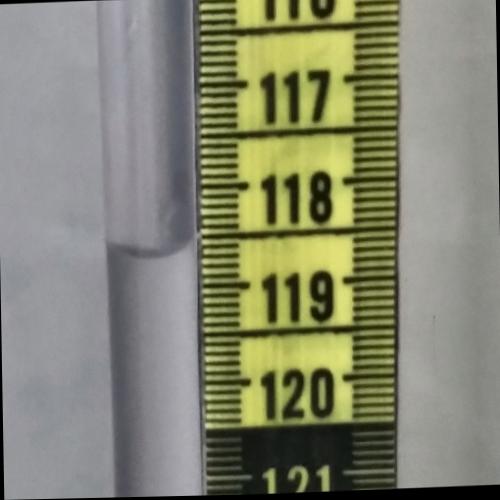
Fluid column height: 118.6 cm